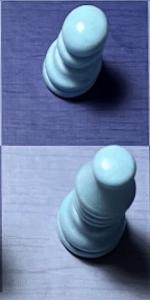
Label: Bishop_White